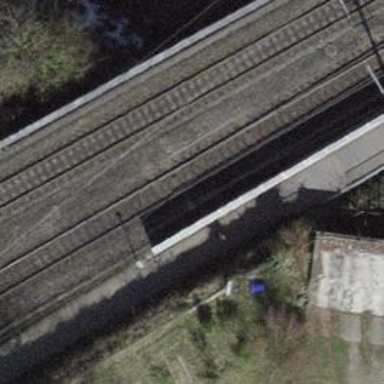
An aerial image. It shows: Railway bridge with one track and electrified contact line. It serves as siding.